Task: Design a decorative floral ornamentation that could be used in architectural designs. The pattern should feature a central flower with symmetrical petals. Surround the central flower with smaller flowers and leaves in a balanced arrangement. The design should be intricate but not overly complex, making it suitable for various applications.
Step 547:
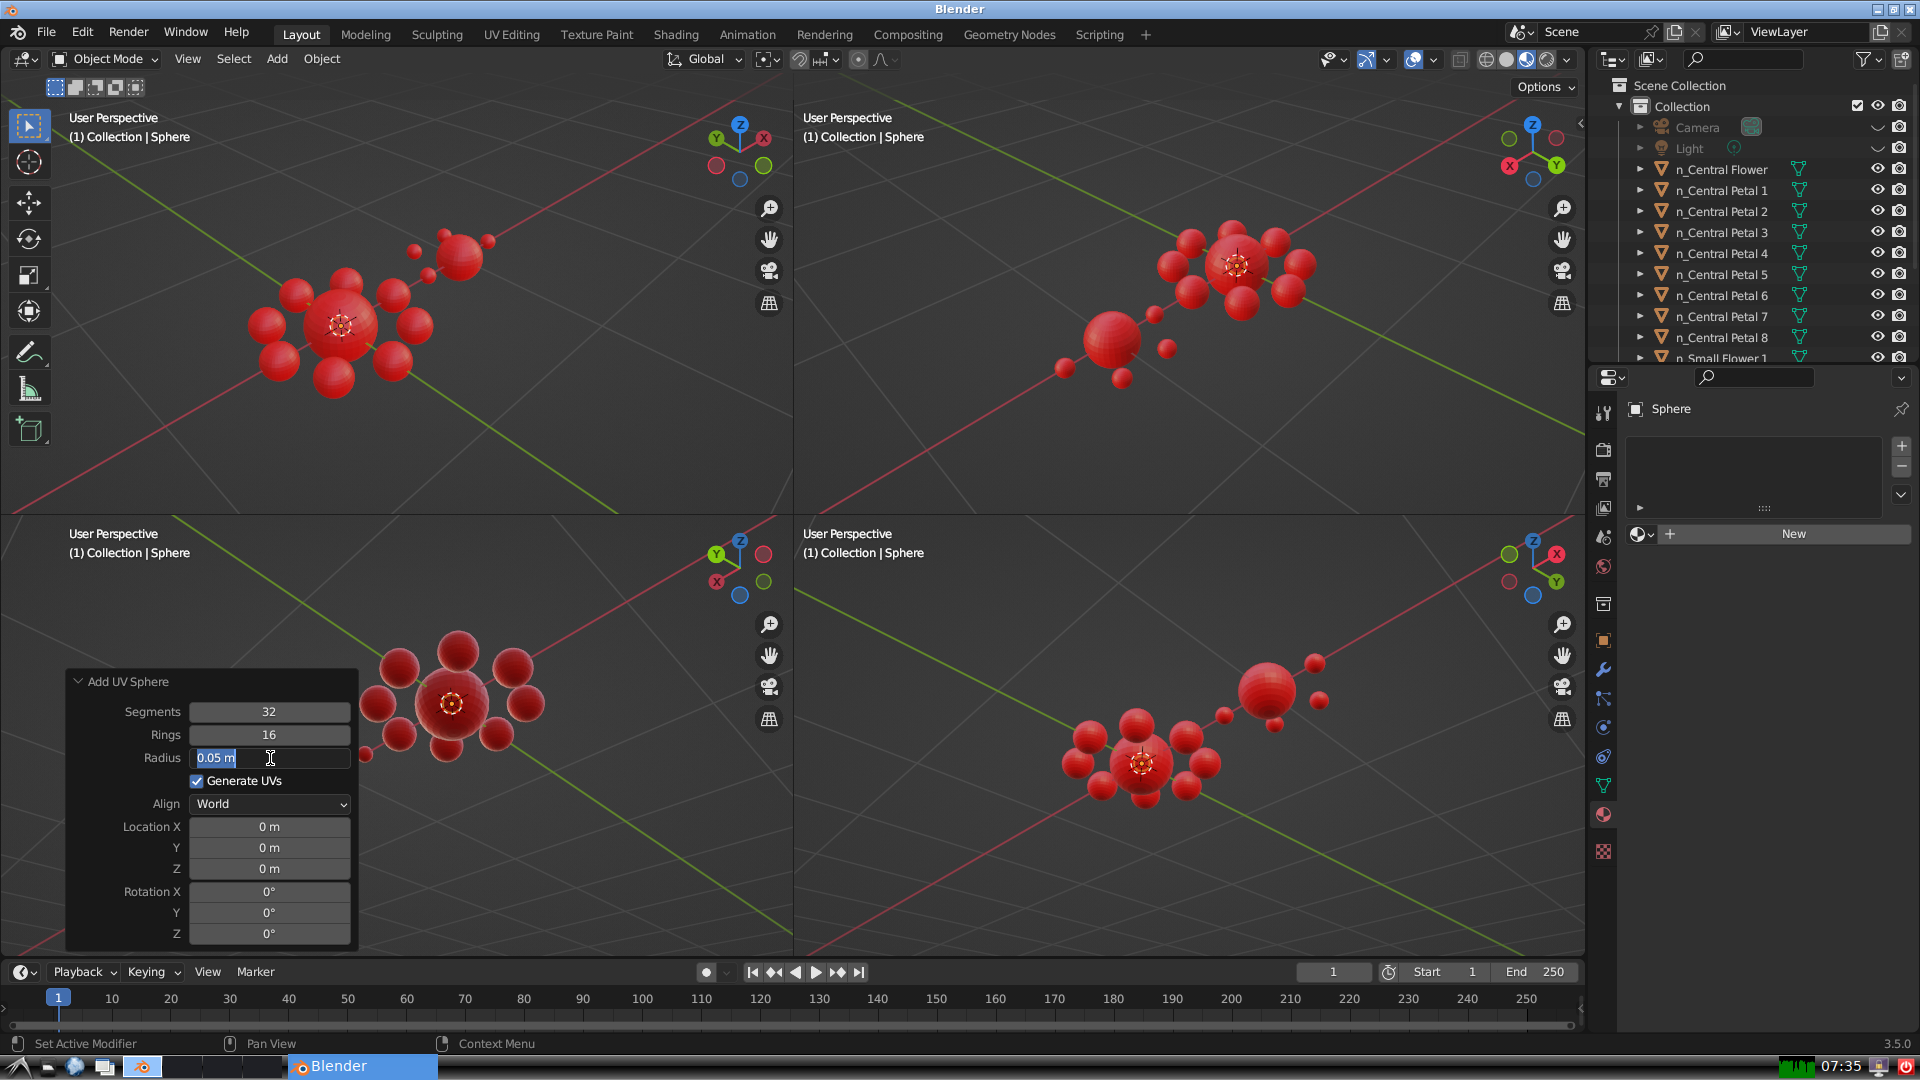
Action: input_text: 0.05